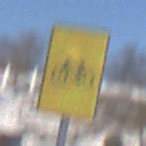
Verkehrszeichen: RadverkehrOhnePfeilsymbol
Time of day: MorningAfternoon
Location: Outdoor (Nature)
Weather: PartlyCloudy
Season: Winter
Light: Natural